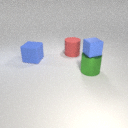
small blue rubber cube above large green metal cylinder